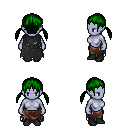
a pixel art fantasy rpg character, female body template, dark elf, purple skin, black tattered cape, robe skirt, green twin-tailed hairstyle, black shoes, four views (front, back, left, right), 2x2 character sprite sheet, small pixel art, hard edges, no anti-aliasing